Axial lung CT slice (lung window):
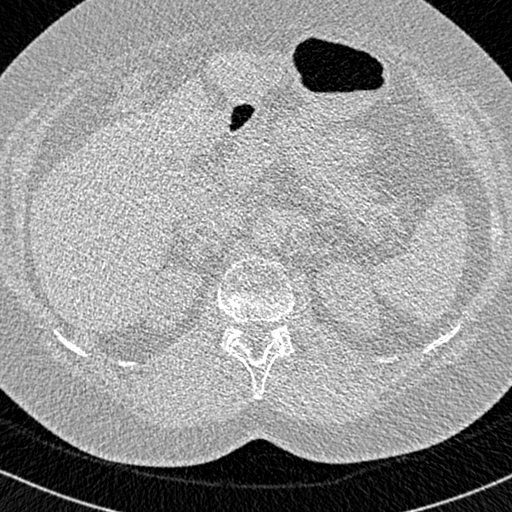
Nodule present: no